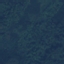
Label: Forest